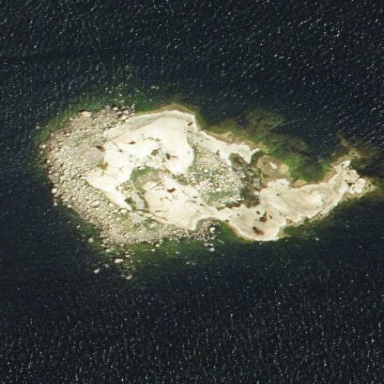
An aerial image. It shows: Islet along the natural coastline.